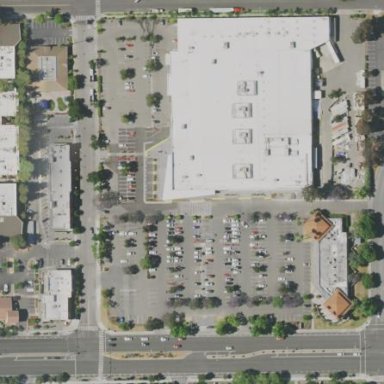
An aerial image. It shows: Retail building that houses department store.